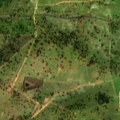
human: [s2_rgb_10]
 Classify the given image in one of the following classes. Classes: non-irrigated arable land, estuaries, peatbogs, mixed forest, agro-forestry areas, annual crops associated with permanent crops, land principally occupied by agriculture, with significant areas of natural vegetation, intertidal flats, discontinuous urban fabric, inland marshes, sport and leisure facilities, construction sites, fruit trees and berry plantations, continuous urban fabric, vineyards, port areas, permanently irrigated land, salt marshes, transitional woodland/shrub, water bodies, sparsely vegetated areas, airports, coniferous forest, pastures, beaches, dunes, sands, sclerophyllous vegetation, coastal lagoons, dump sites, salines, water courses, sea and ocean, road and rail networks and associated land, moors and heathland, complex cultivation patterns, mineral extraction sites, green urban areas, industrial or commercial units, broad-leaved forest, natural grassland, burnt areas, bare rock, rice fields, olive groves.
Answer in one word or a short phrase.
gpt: pastures, agro-forestry areas